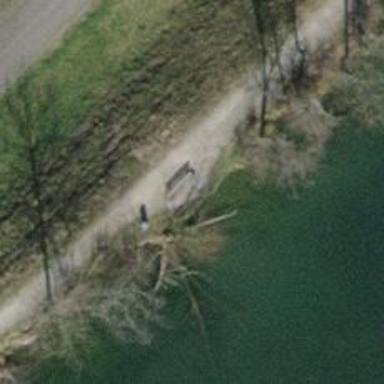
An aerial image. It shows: Bench for seating.